Question: I need to create a vertical 3d effect like a <URL>.
Instead of having a number, I have a picture: the upper half must flip with a 3d transition over the lower half and vice versa. The backface contains the half of a new picture, so the result is that when the animation ends I have a whole new image, exactly like the clock which flips from two halves of an image containing the number '3', for example to two halves of an image containing the number '4'.

I need only one flip, from picture1 to picture 2, not like the clock which goes over and over.
Do you know of any code ready-to-use for this issue? A jquery pluging would be the best for my needs.
I googled a lot but found only horizontal flips with curling effect, like book turning pages, which is not my case.
Thanks
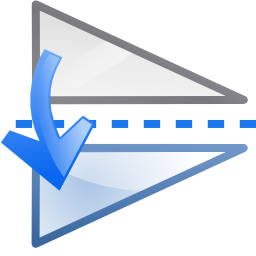
Answer: I solved starting from this page:
<URL>